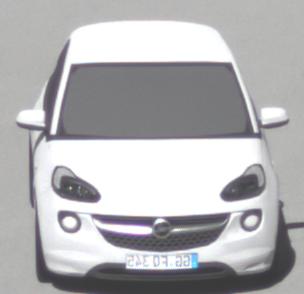
Make: Opel
Model: ADAM 1.2
Detailed model: ADAM
Model produced from: 2013/01
Model produced until: 2014/11
Doors: 3
Color: white
Road condition: dry road
Daytime: midday
Contrast: high contrast